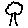
Label: tree